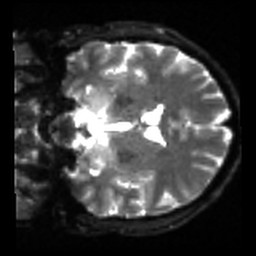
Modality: sbref
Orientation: coronal
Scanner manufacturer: siemens
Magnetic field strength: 3 T
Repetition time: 4 s
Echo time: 0.0594 s